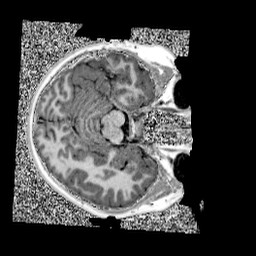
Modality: UNIT1
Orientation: axial
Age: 11
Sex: female
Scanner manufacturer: siemens
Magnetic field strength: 3 T
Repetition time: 4 s
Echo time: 0.00299 s